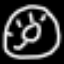
Label: donut